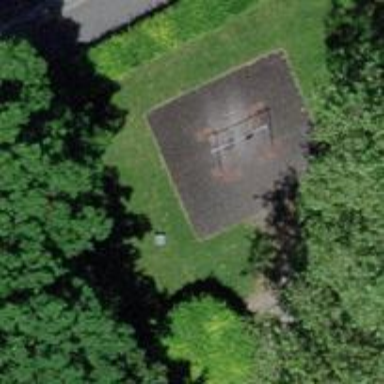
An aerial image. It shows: Playground featuring slide.